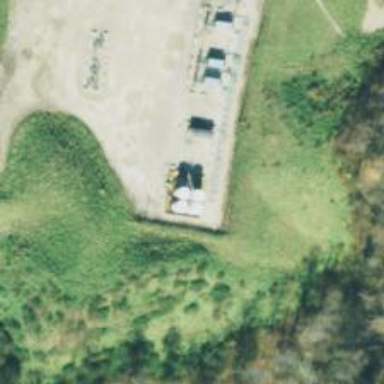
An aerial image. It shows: Storage tank with man-made structure.